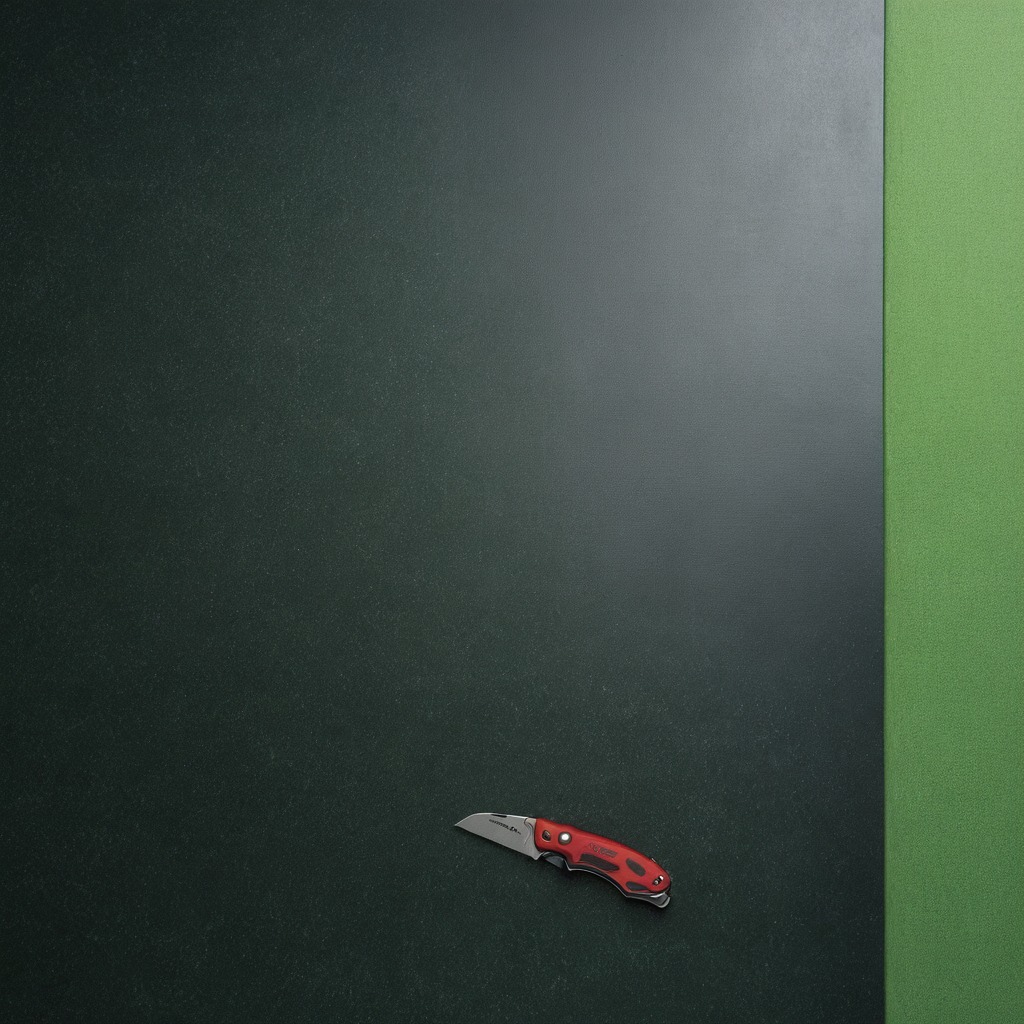
A utility knife is lying on the granite tabletop.